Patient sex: M
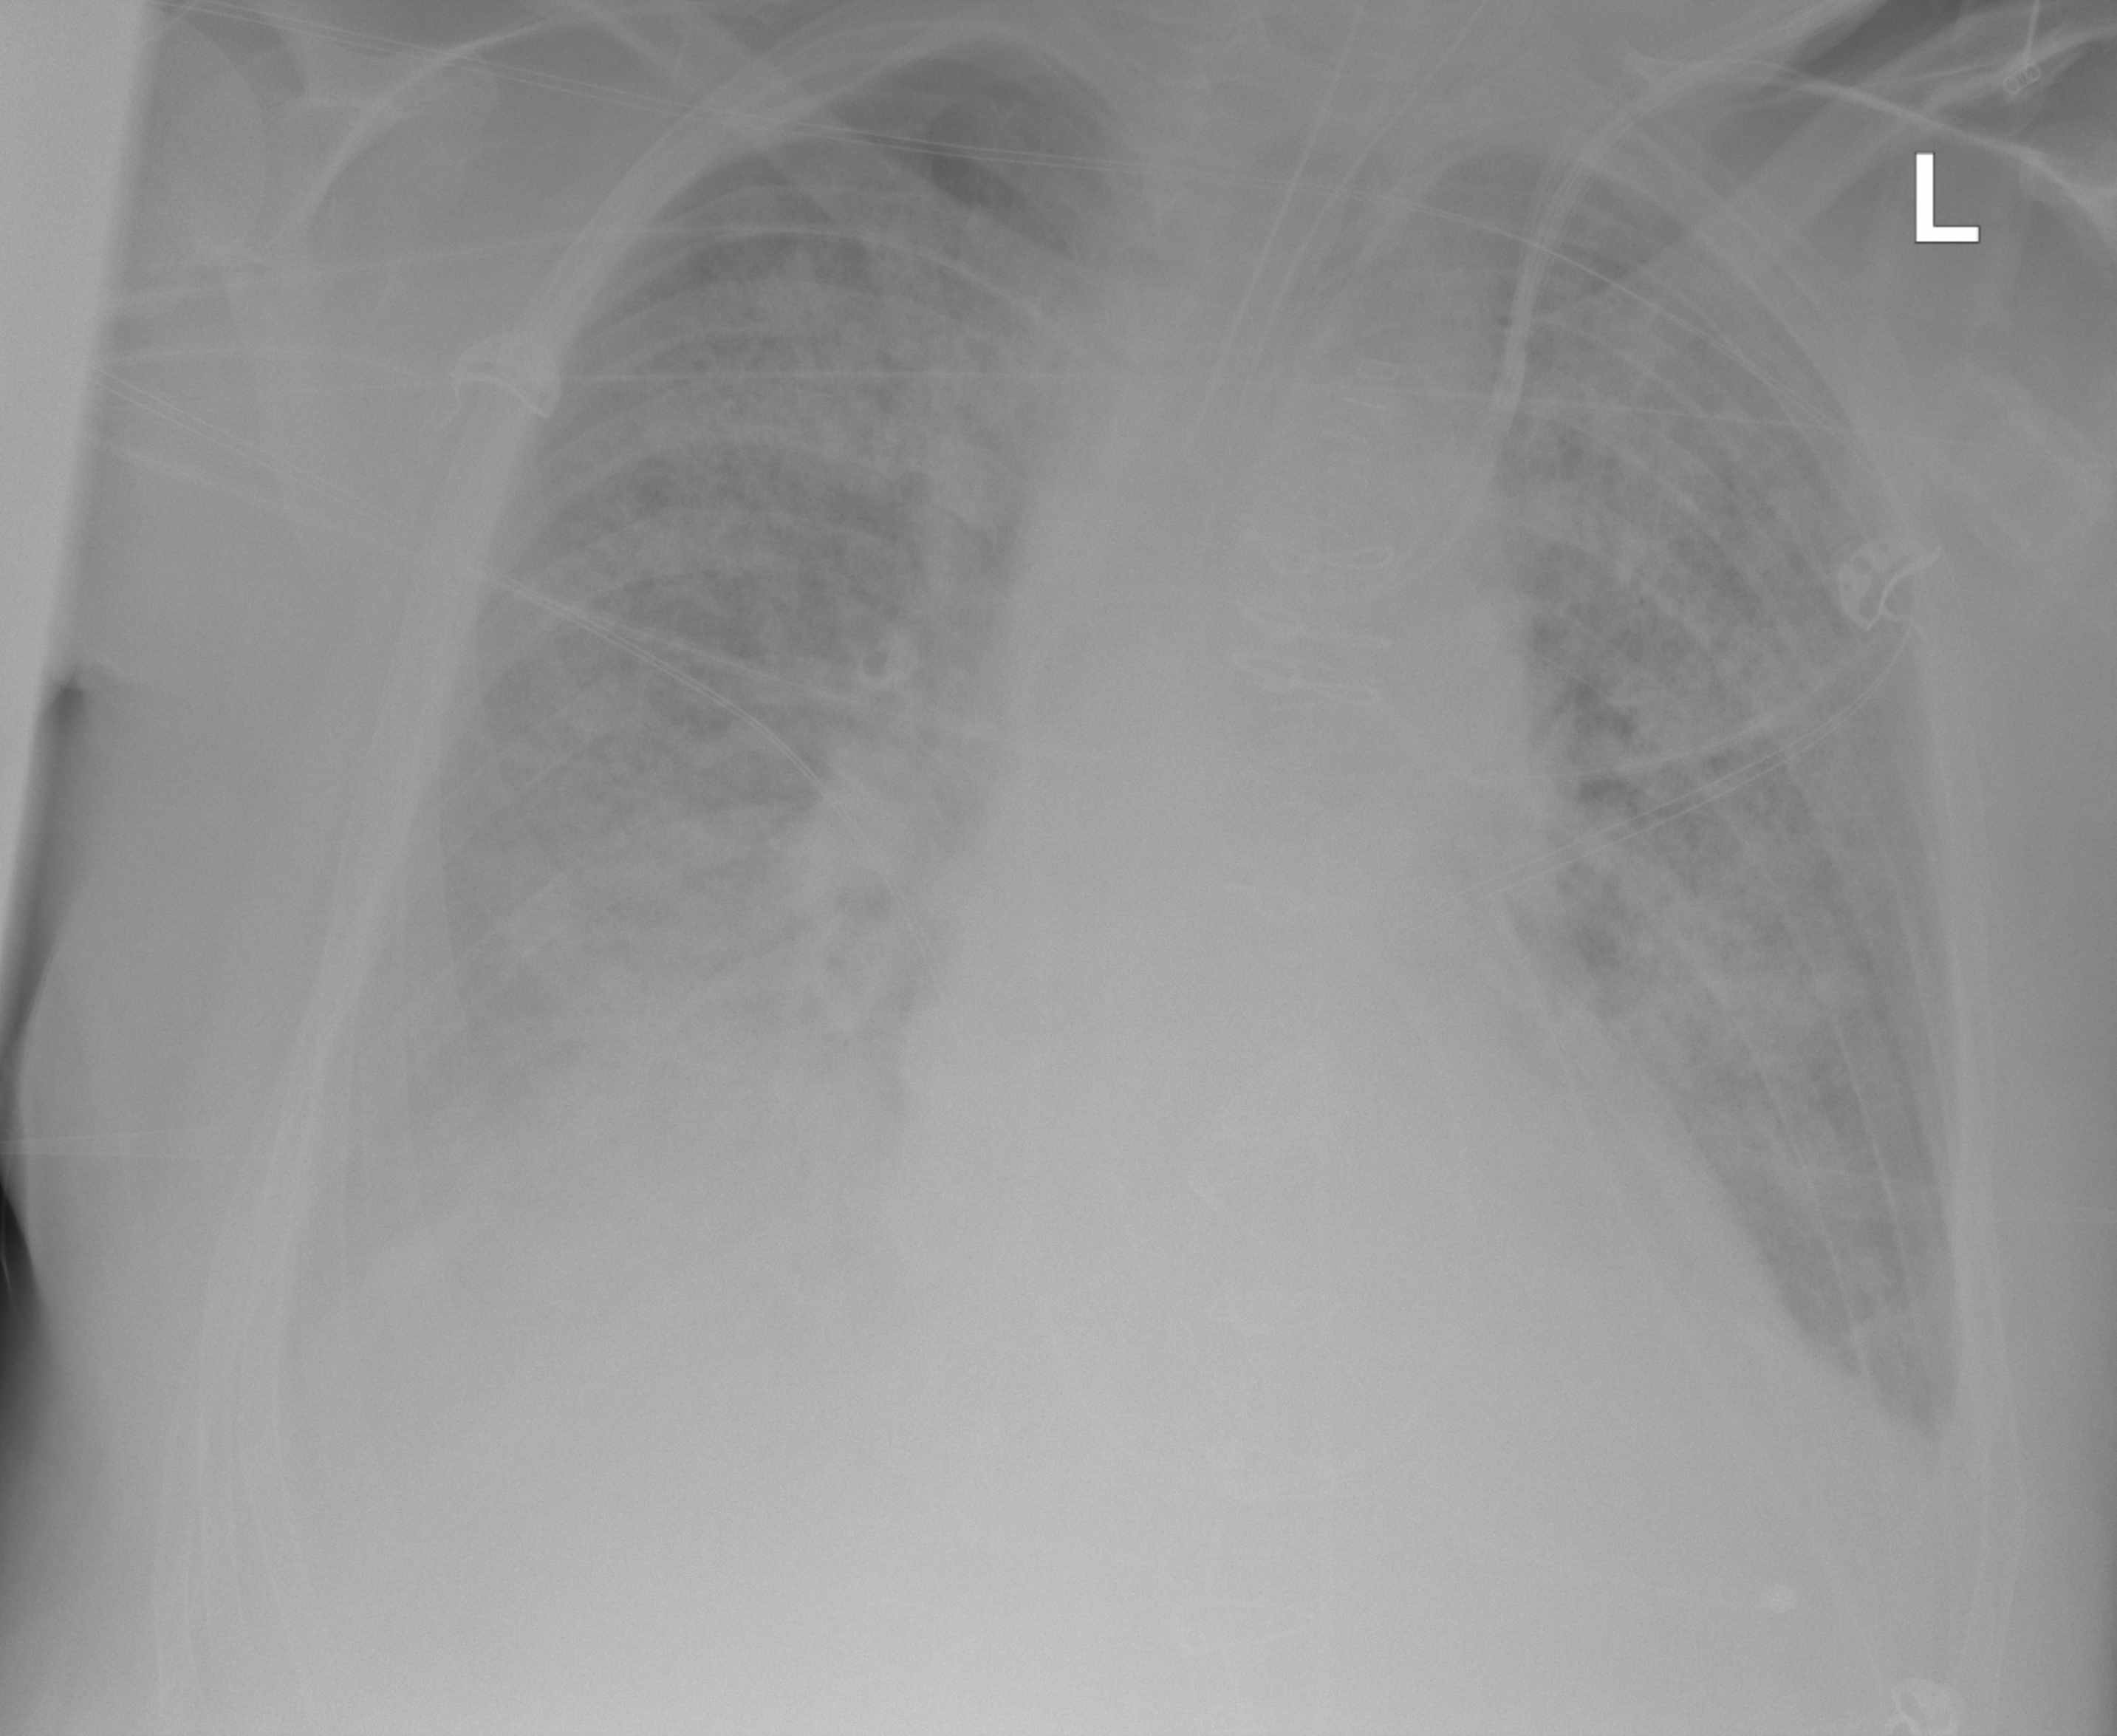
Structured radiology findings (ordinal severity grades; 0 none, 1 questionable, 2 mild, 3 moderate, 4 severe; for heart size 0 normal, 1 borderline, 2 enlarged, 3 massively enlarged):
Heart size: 0
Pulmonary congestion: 2
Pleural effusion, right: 3
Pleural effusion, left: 2
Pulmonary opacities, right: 3
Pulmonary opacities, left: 3
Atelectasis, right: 2
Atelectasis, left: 2